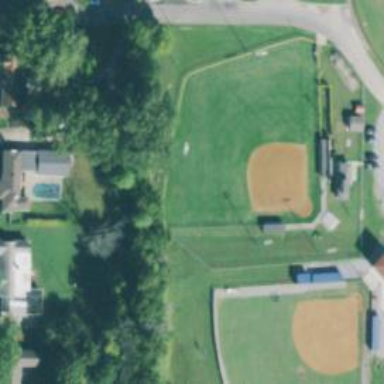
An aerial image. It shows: Softball pitch for leisure land activities.